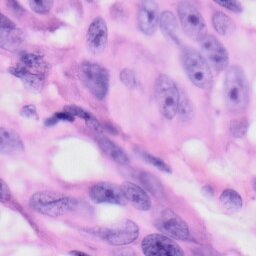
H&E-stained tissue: Skin